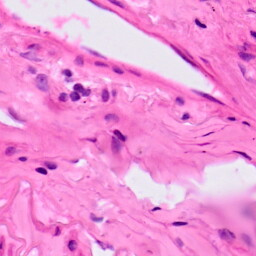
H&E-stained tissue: Lung